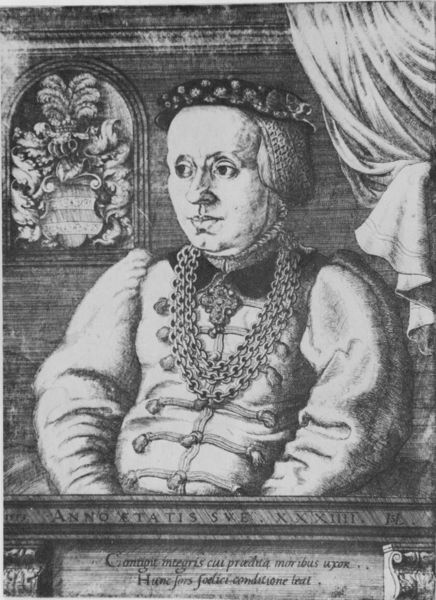
Titel: Bildnis der Maria von Freyberg (geb. Kitscher von Oelkofen)
Künstler: Hanns Lautensack
Institution: (Seriendruck)
Schlagwörter: mann, weiß, sitzen, blumen, frau, frisur, grau, hintergrund, hut, kleid, mund, nase, profil, schwarz, zeichnung, blick, haube, ornament, jacke, kappe, wand, alte, augen, falten, kragen, ärmel, bild, holland, portrait, porträt, vorhang, brüstung, gewand, haare, mantel, sitzend, stoff, adel, pflanzen, theater, brosche, knopf, renaissance, kopfbedeckung, schrift, italien, kette, graphik, dick, gardinen, zopf, grimmig, deutsch, knöpfe, knopfleiste, nische, tusche, kreuz, balustrade, druck, schwarz weiß, radierung, stich, text, ketten, kranz, wappen, mittelalter, wams, baldachin, königin, gerafft, vorhand, kupferstich, latein, reformation, cranach, haarnetz, anno, täfelung, inscriptio, margarethe, was ist das, ät, inschirft, gafik, geflochtene zöpfe, portrair, trät, 1600, 1500, schwarzsweiß, schrifg, geraffet, geflochtene haar